Question: I'm building a site with Bootstrap. For some reason, the mobile navbar cuts off "Menu" as you can see here:
I'm just using normal Bootstrap responsive code for the navbar:
'''
<div class="navbar-wrapper">
<div class="container">
<div class="navbar navbar-inverse">
<div class="navbar-inner">
<a class="btn btn-navbar" data-toggle="collapse" data-target=".nav-collapse">Menu</a>
<div class="nav-collapse collapse">
'''
Trouble is, if I add any sort of padding, it adds too much padding to the non-mobile navbar and makes it look weird. Has this happened to anyone else?
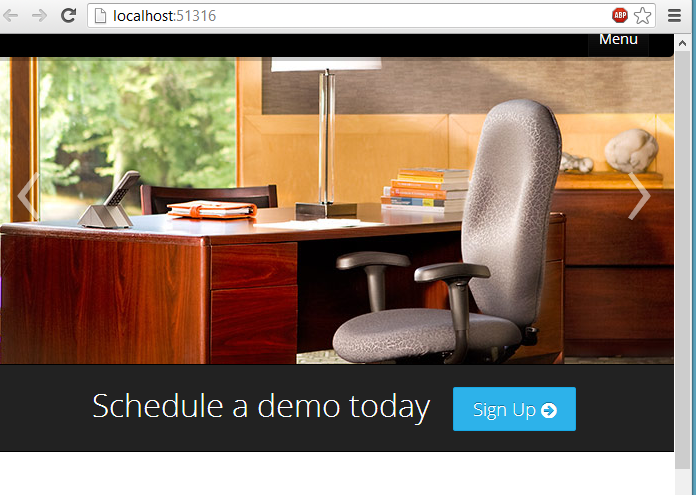
Answer: In your theme.css file you have:
'''
.navbar-inner {
border-radius: 0;
margin: -20px 0; <-- *
}
'''
* This is putting your inner navbar off the top of the page. Either remove it or change it to -10px;